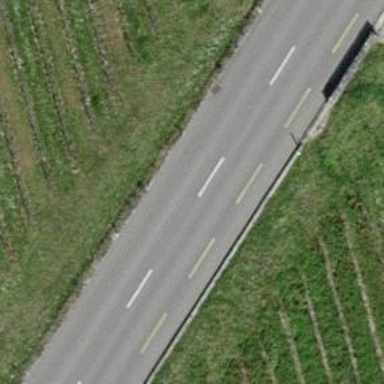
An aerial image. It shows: Tertiary road with dedicated cycle lane on the left side.